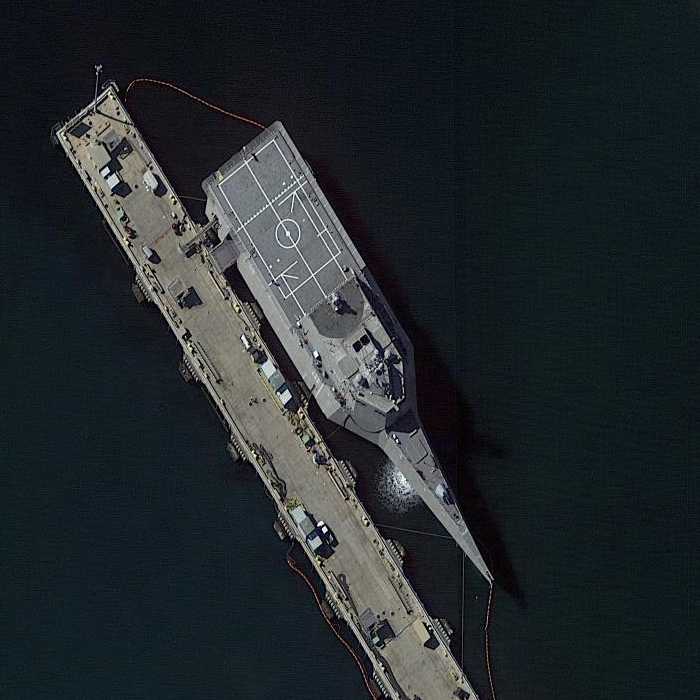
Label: Independence-class_combat_ship